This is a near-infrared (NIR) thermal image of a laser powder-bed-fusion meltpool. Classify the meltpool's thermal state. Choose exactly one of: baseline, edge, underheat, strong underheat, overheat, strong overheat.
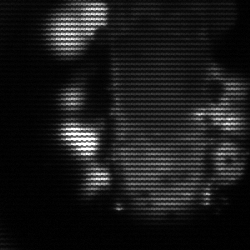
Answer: strong underheat